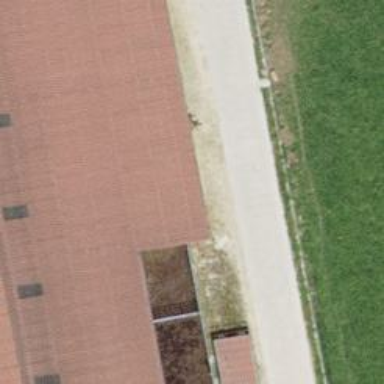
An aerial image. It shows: Concrete track with grade1 quality.